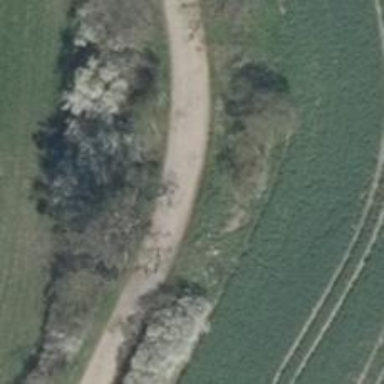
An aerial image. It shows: Unclassified road with grade1 track type.